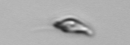
Label: Cryptophyta